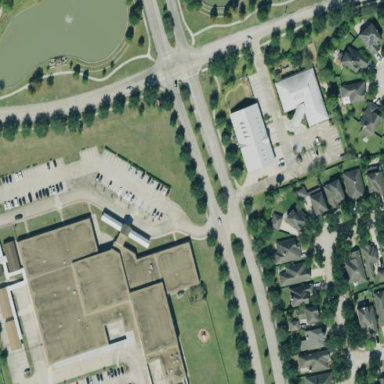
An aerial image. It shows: School building.